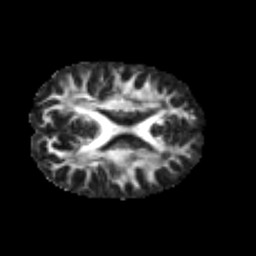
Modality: FA
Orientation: axial
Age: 28
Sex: male
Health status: healthy